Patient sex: F
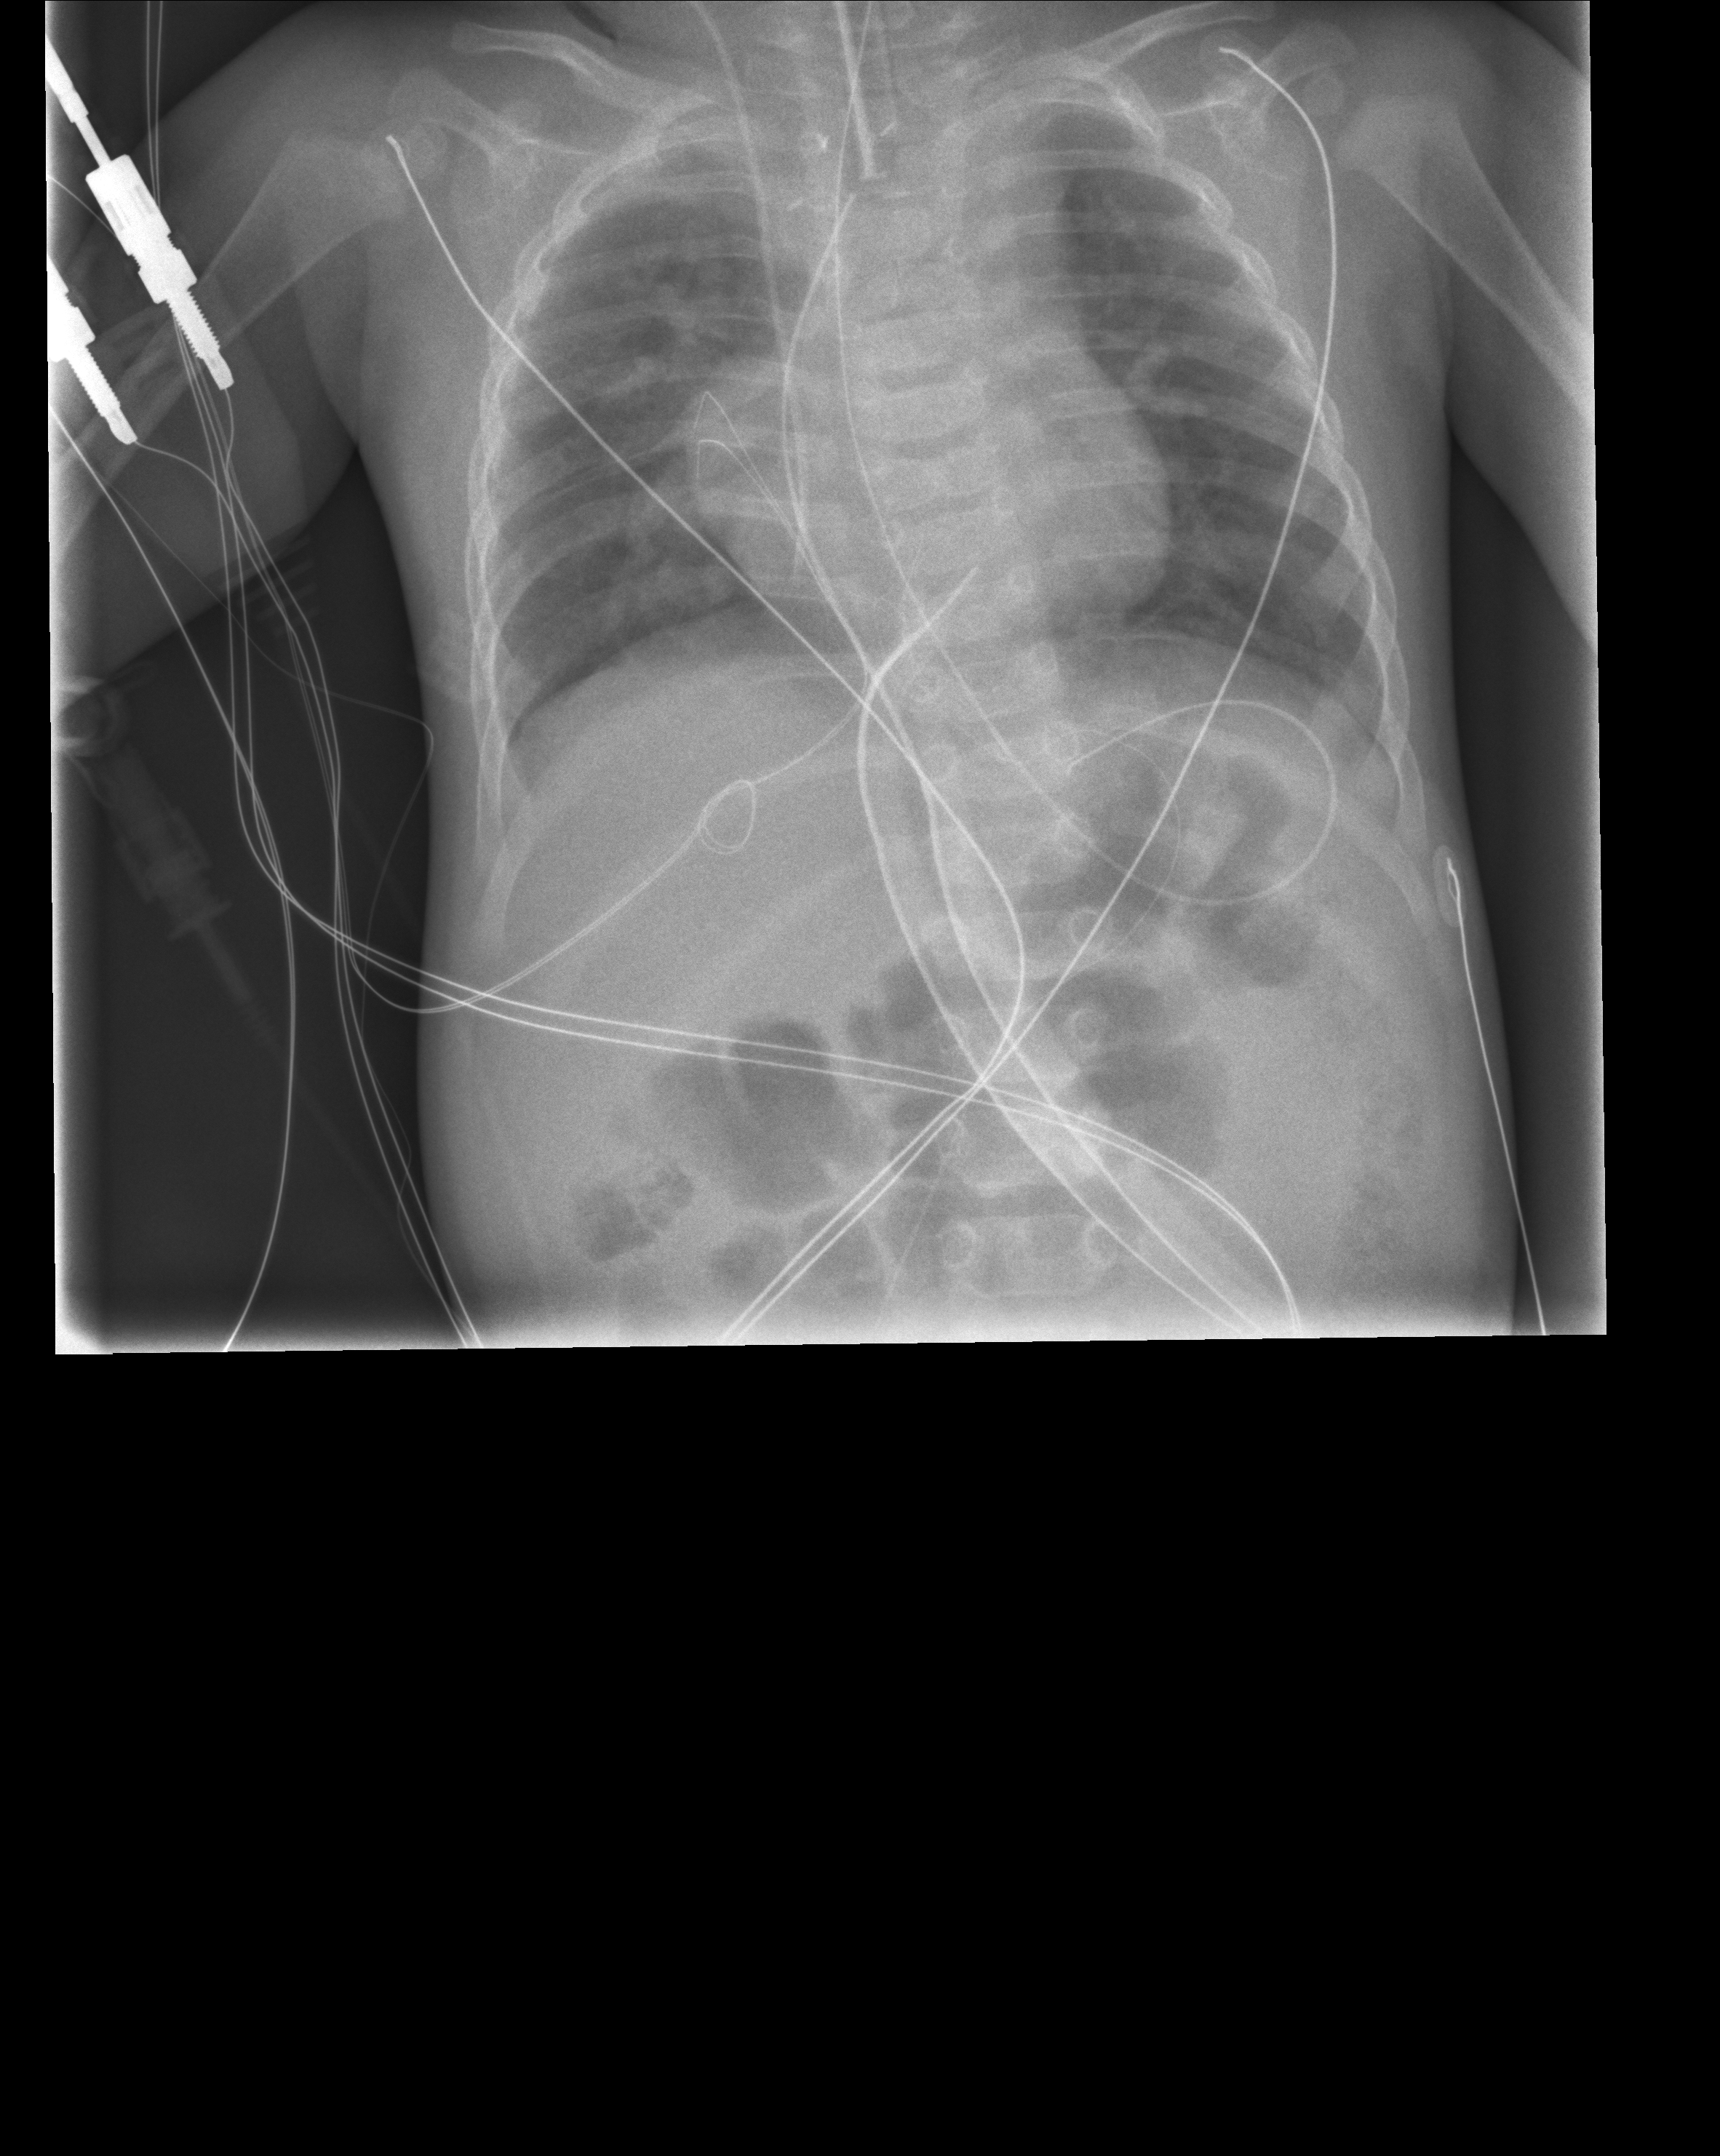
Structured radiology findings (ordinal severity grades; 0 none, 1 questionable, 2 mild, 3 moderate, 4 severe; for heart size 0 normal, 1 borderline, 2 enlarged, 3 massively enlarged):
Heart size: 2
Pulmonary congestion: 2
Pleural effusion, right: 0
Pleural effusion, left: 0
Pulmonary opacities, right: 0
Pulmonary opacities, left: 0
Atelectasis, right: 0
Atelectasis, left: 0